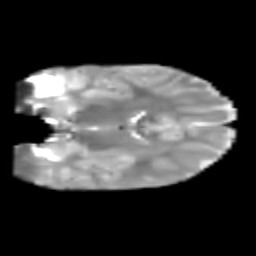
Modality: T2w
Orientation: coronal
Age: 6
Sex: male
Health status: healthy